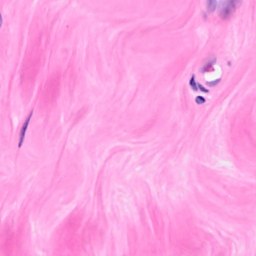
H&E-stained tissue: Breast